Question: With jQuery Mobile, is there a way that I can have a navigation bar that takes up 200px (or a percentage) on the left that is separate from the .ui-content div? This would mean the navigation would stay static on the left as the content changes via swiping (transitions).
How would I go about setting this up? I can't find any documentation on editing the content view or how to evade page transitions for certain content!.

The issue with my sample code is that the href links do not link anywhere. They simply do not work. When I put them inside data-role="page", then it works.
'''
<div id="nav">
<ul>
<li><a href="#one">One</a></li>
<li><a href="#two">Two</a></li>
<li><a href="#three">Three</a></li>
</ul>
</div>
<div data-role="page" id="one" data-transition="slide">
<div data-role="content" style="background-color:#ff0;">
<h1>One</h1>
</div>
</div><!-- /page one -->
'''
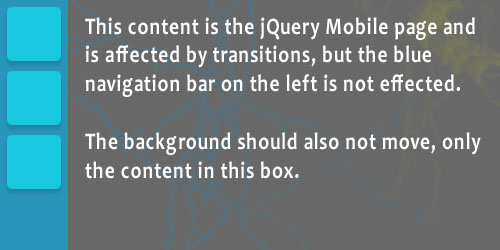
Answer: You can change the CSS for the 'data-role="page"' elements to make space for your navigation bar:
'''
.ui-mobile [data-role="page"] {
left : 200px !important;
width : auto !important;
right : 0;
}
#leftNav {
position : absolute;
top : 0;
left : 0;
width : 200px;
height : 100%;
z-index : 100;
}
'''
'#leftNav' is the navigation bar element:
'''
<div class="ui-body-a" id="leftNav">
<a data-direction="reverse" href="#zero">Zero</a>
<a href="#one">One</a>
</div>
'''
Here is a demo: <URL>
It's not perfect, but this should get you started.